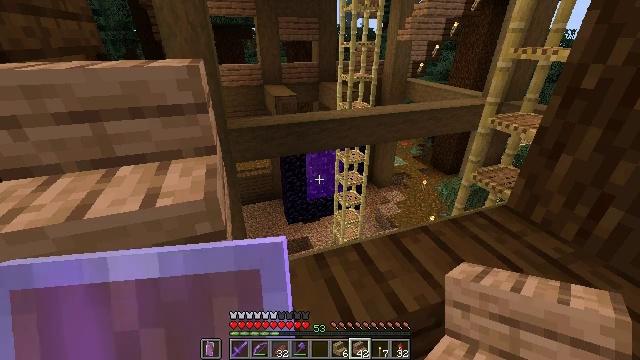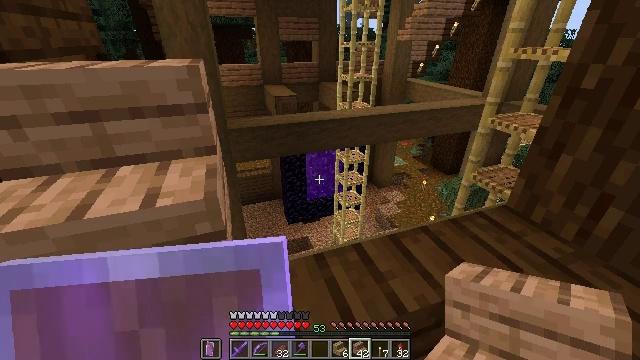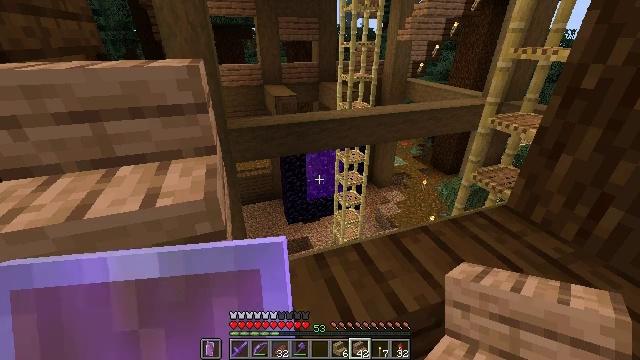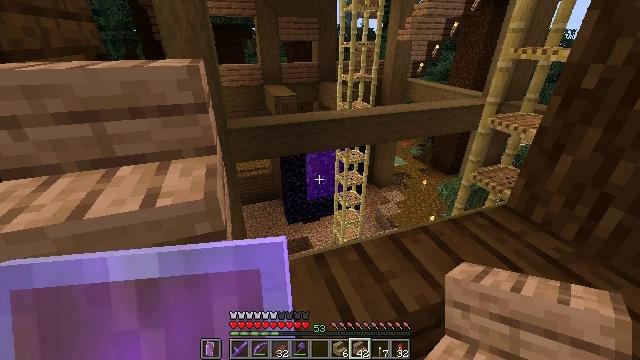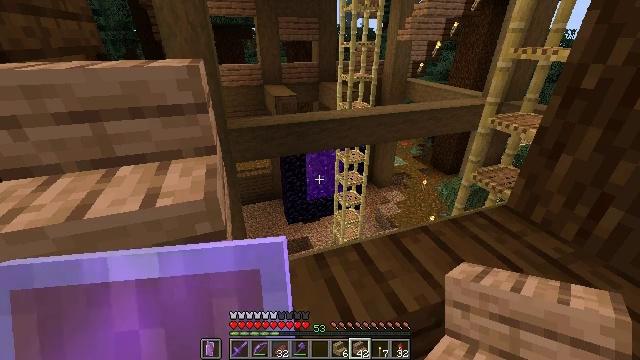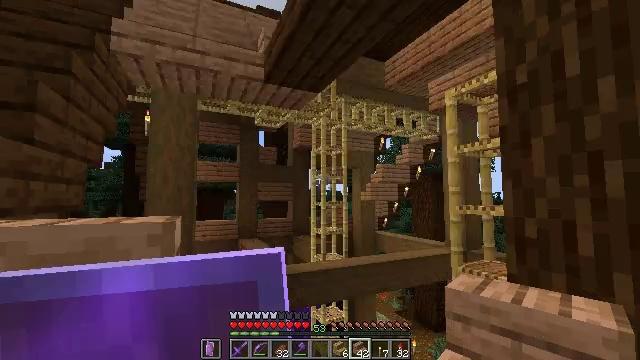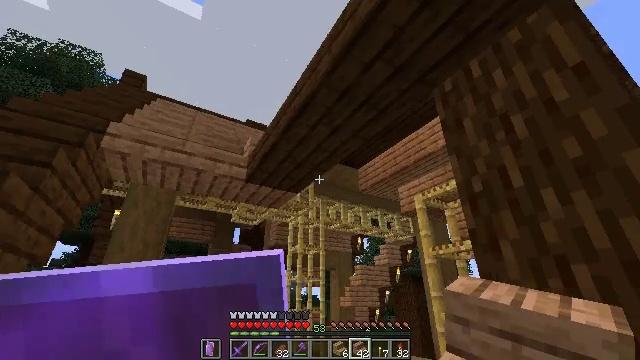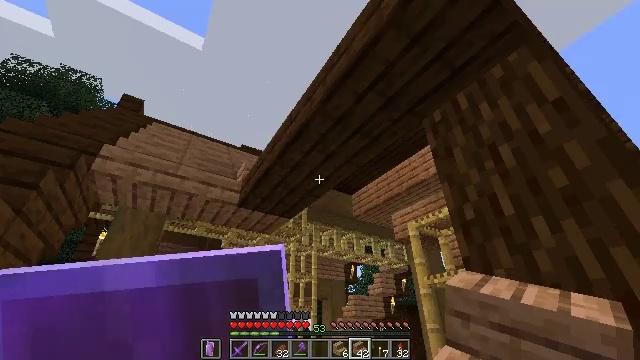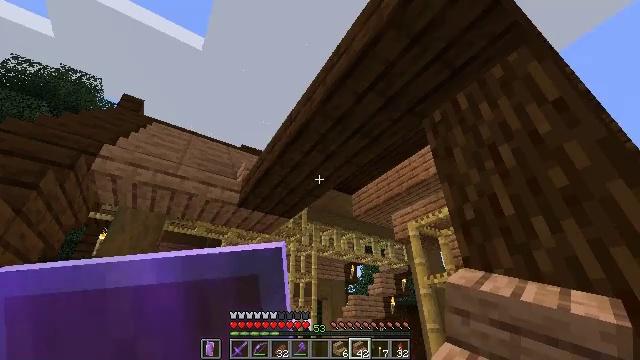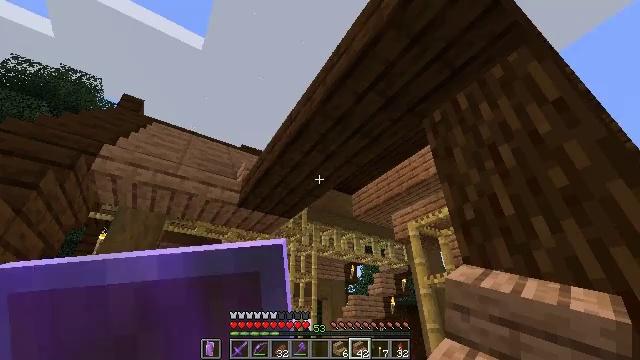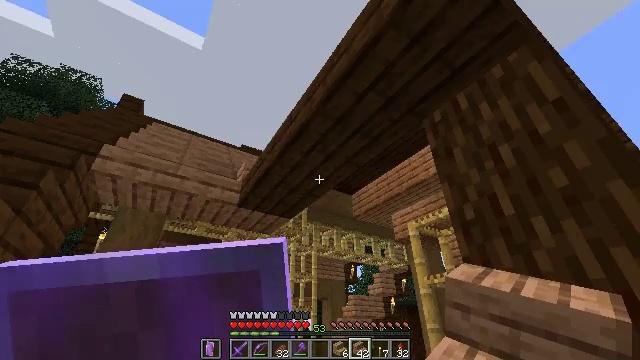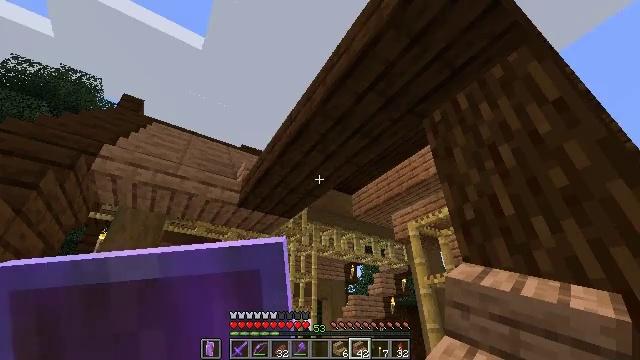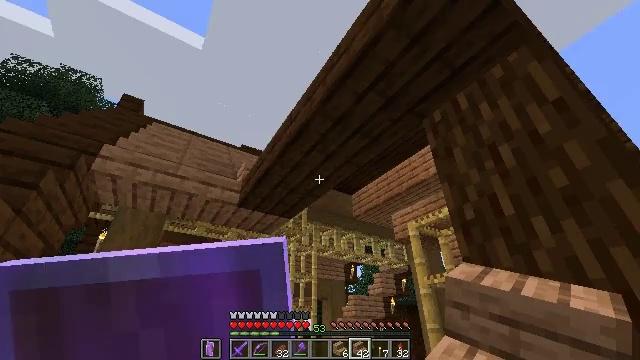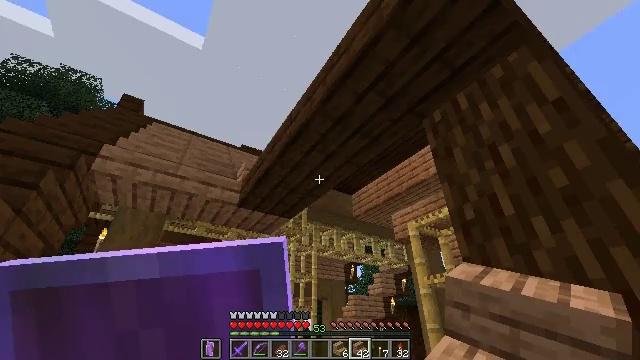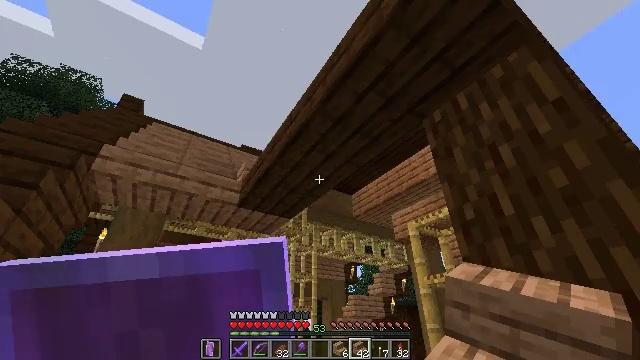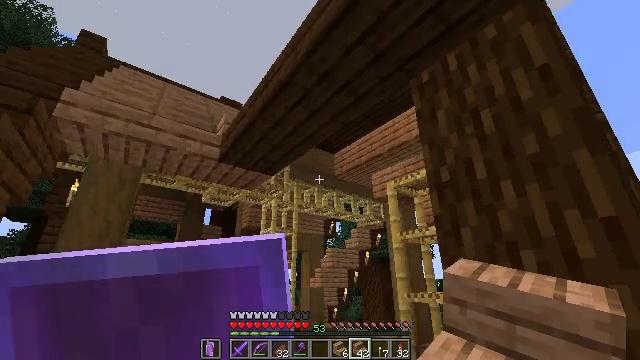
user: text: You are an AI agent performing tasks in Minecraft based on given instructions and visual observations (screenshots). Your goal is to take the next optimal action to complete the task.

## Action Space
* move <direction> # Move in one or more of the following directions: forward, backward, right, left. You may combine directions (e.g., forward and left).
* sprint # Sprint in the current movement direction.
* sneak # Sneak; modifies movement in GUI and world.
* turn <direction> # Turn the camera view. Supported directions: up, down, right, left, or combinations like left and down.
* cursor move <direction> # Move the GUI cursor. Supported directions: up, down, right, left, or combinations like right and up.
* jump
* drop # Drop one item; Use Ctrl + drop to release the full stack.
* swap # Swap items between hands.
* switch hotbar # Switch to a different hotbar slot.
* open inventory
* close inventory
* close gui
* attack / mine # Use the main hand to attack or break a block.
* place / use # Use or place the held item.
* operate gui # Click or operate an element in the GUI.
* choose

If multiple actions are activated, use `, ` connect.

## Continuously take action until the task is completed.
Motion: motion action
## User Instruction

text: Transform jungle logs into jungle planks in the crafting grid.
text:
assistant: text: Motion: no_op
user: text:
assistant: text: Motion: no_op
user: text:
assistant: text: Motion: no_op
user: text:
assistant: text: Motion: no_op
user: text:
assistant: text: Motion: turn right and up
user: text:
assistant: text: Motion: turn right and up
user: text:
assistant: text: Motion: turn right and up
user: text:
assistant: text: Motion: no_op
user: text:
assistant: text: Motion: no_op
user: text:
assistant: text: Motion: no_op
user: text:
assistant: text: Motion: no_op
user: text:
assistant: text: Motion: no_op
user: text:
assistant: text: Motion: no_op
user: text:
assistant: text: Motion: no_op
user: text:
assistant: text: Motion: turn right and down
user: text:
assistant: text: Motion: turn right and down
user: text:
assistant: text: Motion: no_op
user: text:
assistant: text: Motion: no_op
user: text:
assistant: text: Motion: no_op
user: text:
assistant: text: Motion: turn right
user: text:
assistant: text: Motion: turn right and down
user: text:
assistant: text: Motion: turn right and down
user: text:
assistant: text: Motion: turn down
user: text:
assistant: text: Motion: turn down
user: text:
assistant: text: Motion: turn down
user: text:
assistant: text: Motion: no_op
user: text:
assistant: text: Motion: no_op
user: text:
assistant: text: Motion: no_op
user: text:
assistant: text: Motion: no_op
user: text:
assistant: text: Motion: turn right and down